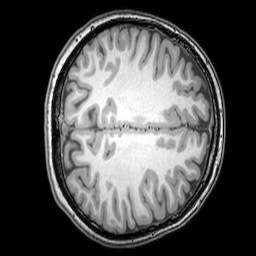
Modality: T1w
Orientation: axial
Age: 20
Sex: female
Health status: healthy
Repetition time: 0.081 s
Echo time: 0.037 s